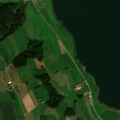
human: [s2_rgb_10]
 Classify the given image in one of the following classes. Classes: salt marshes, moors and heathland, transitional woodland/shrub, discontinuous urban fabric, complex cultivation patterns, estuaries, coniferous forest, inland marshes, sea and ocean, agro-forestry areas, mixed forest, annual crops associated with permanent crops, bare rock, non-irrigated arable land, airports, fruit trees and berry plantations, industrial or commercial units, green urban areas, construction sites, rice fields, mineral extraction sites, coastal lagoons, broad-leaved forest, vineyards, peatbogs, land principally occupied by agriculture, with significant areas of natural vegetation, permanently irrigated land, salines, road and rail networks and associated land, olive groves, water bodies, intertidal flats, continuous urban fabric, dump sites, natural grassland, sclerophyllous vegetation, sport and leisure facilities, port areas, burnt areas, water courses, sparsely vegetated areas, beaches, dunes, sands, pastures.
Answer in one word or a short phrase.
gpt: non-irrigated arable land, land principally occupied by agriculture, with significant areas of natural vegetation, mixed forest, water bodies